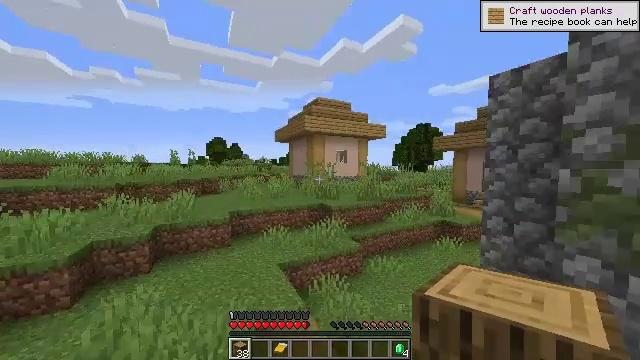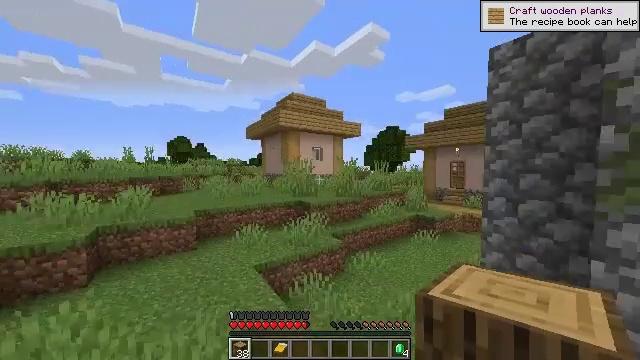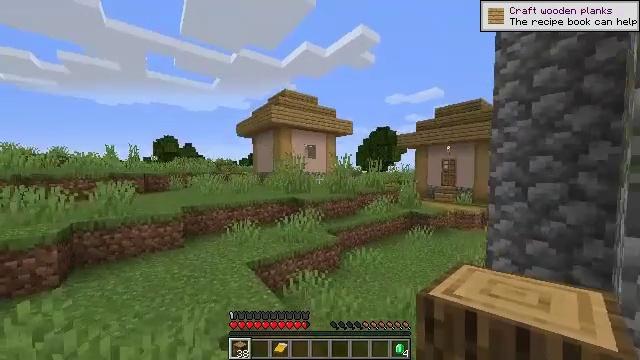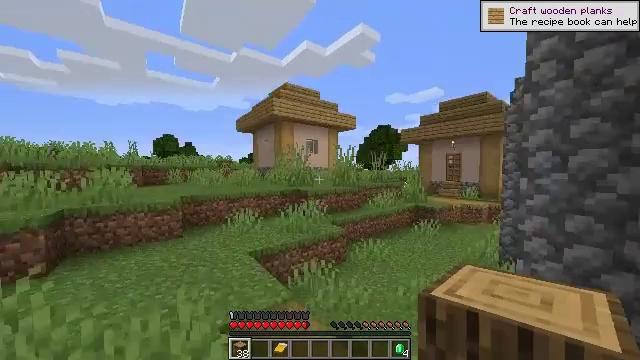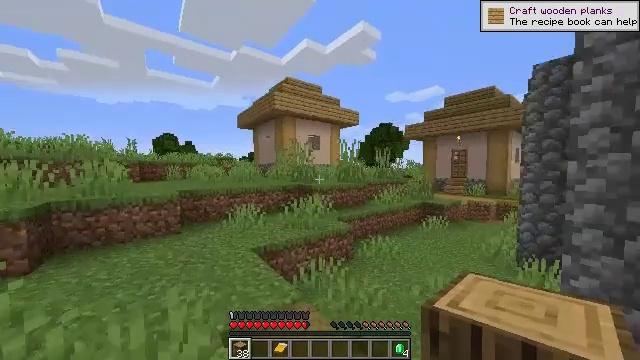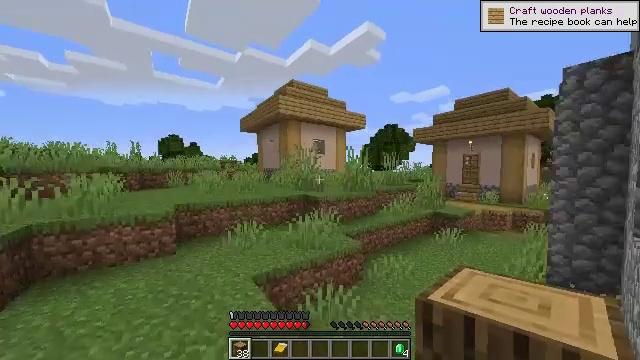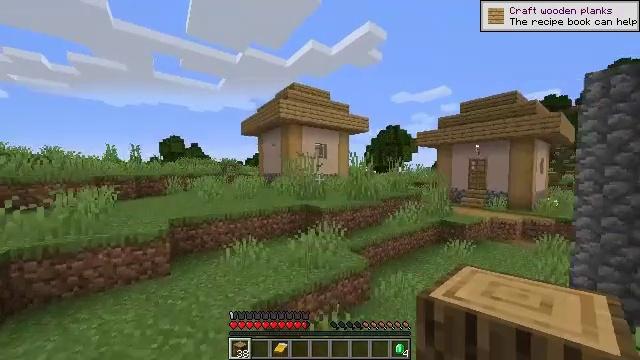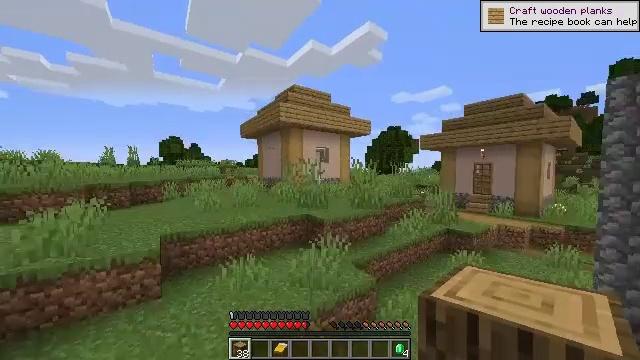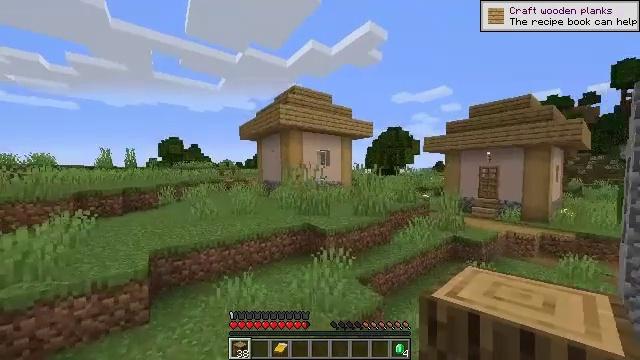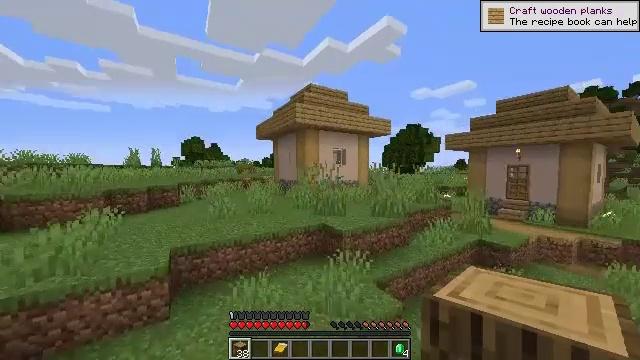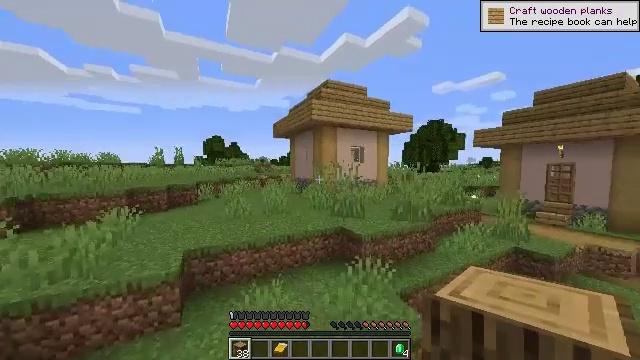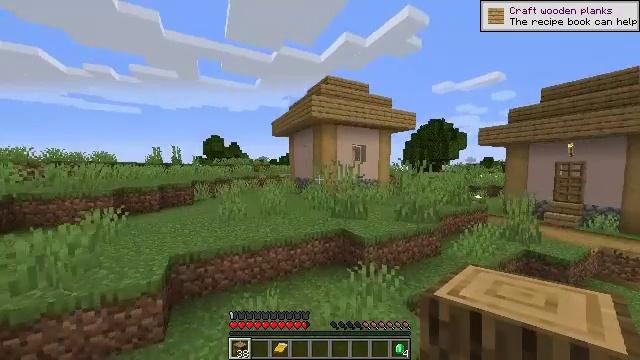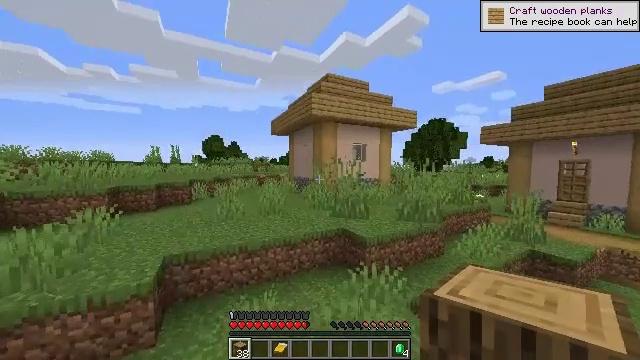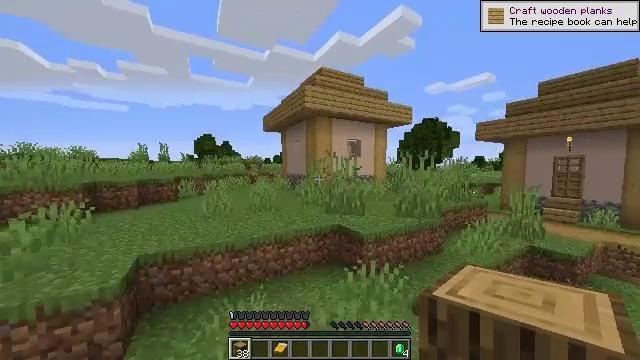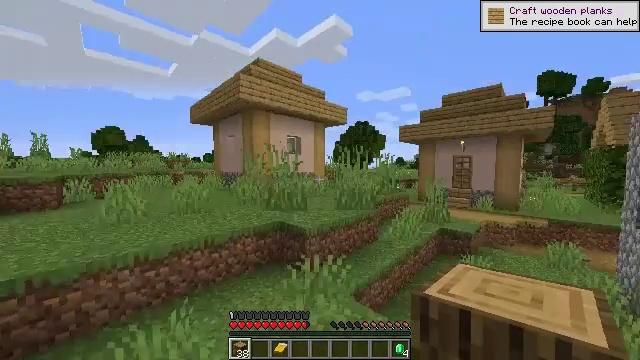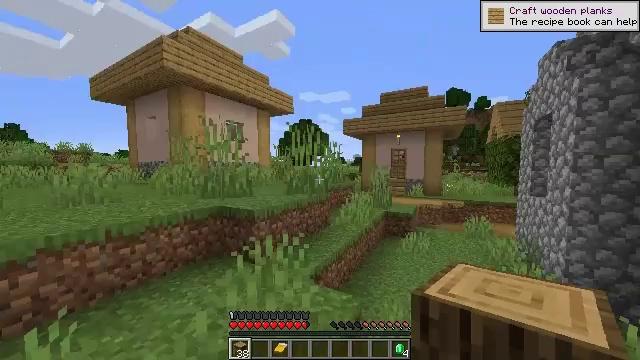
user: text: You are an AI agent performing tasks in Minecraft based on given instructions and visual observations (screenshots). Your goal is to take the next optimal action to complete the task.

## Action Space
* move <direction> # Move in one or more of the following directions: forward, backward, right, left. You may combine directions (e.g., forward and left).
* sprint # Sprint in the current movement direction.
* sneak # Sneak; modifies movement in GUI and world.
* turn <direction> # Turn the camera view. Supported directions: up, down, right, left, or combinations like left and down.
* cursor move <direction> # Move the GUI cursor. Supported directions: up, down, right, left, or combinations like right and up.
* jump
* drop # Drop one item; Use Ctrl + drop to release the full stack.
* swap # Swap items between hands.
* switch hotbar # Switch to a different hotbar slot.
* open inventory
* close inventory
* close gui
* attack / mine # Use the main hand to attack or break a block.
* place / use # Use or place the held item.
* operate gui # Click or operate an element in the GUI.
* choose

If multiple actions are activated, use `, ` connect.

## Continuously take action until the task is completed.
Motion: motion action
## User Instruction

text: Break the hay block to collect it.
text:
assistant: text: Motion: move forward, turn right, jump
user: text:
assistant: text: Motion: move forward, turn right, jump
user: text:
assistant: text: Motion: move forward, jump
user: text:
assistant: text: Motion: move forward, jump
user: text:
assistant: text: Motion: move forward, turn left, jump
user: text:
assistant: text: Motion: move forward, jump
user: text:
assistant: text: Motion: move forward, jump
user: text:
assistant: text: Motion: move forward, jump
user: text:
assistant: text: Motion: move forward, turn left, jump
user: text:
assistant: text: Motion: move forward, turn left, jump
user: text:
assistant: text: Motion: move forward, jump
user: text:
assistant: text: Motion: move forward, jump
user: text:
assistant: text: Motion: move forward, turn right, jump
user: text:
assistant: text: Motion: move forward, turn right
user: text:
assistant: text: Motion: move forward, turn right
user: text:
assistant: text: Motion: move forward, turn right
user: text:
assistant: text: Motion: move forward
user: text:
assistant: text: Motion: move forward
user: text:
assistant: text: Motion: move forward
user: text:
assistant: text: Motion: move forward
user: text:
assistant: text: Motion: move forward
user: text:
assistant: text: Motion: move forward
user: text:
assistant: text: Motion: move forward
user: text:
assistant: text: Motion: move forward, jump
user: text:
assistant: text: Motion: move forward, jump
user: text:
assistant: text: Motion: move forward, jump
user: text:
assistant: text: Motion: move forward, jump
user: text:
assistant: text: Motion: move forward, jump
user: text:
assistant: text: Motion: move forward
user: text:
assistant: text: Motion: move forward, turn right